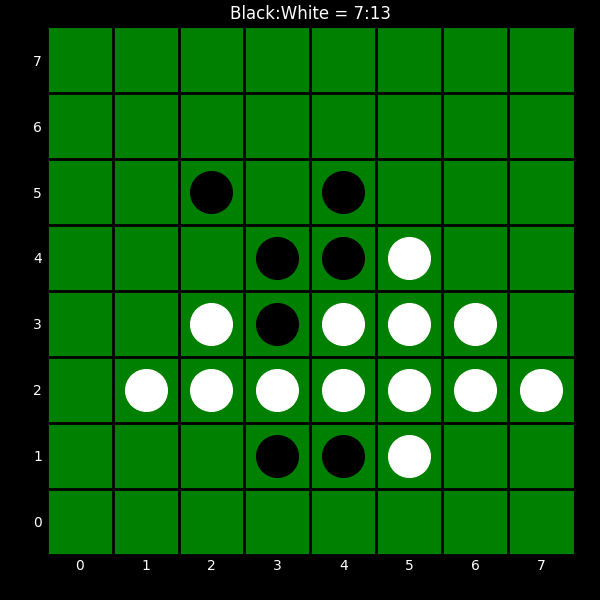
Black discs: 7
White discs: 13